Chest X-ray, PA view. Patient: 61 years old, sex M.
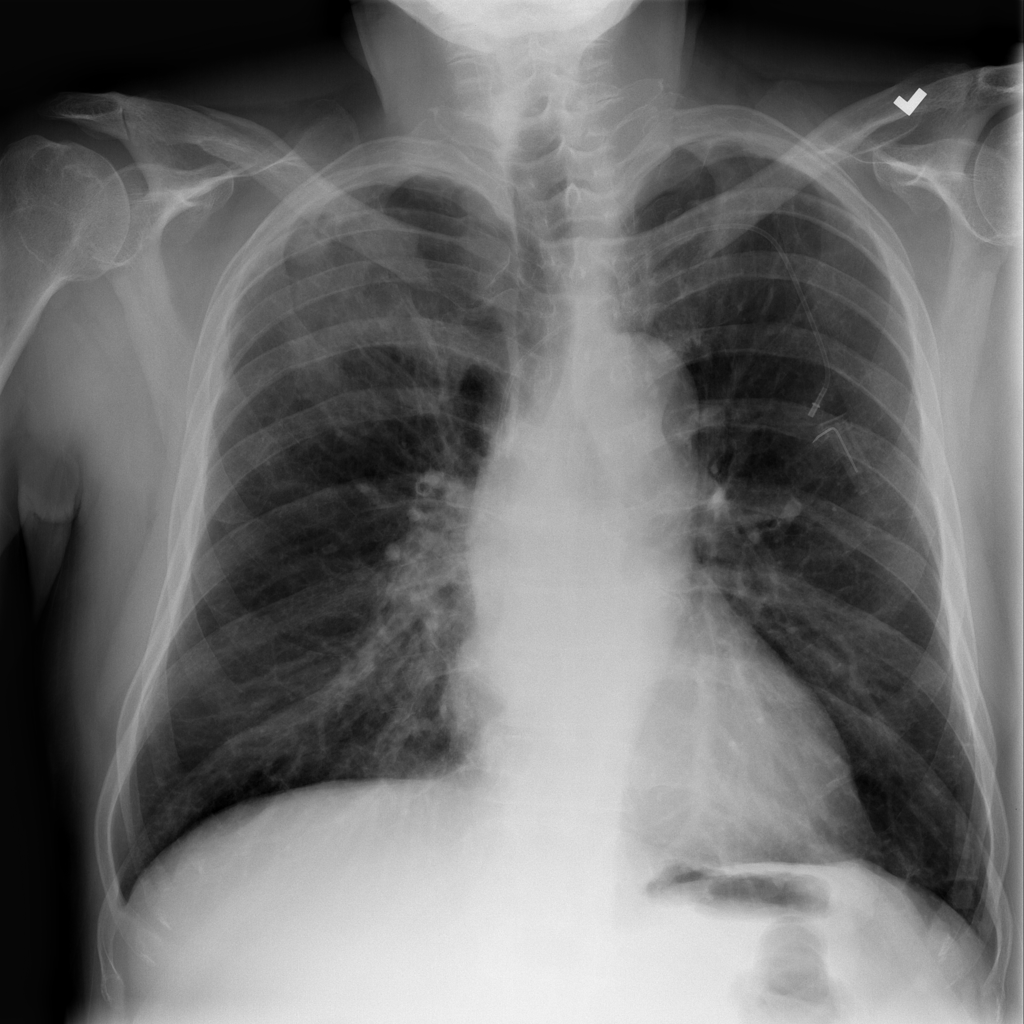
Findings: Nodule